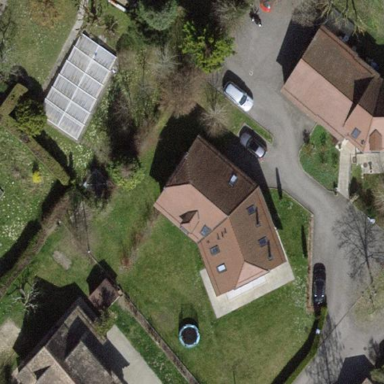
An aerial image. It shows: Detached building.